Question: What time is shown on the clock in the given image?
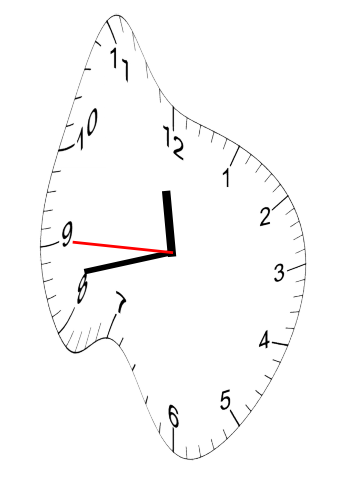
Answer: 11:42:45